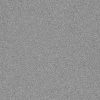
Atmospheric dust classification: dusty